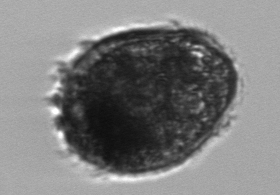
Label: Pleuronema